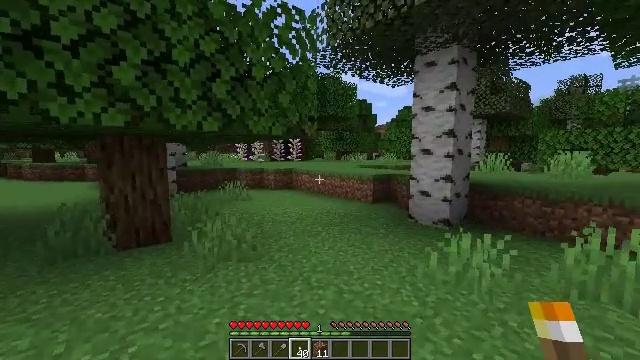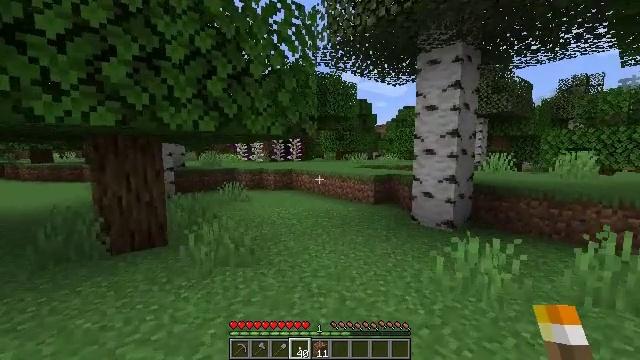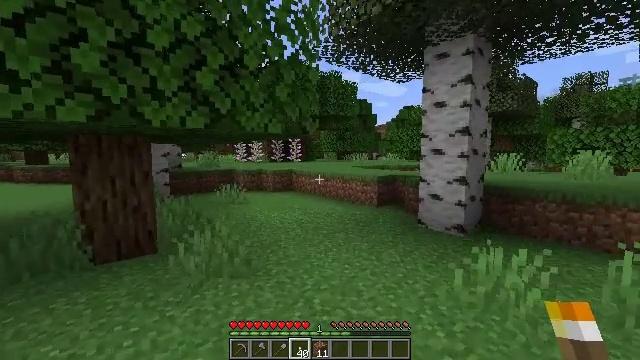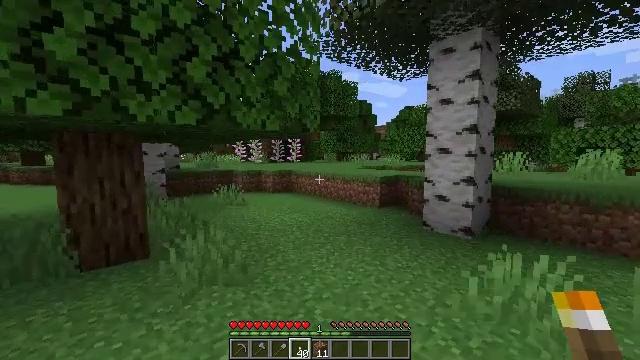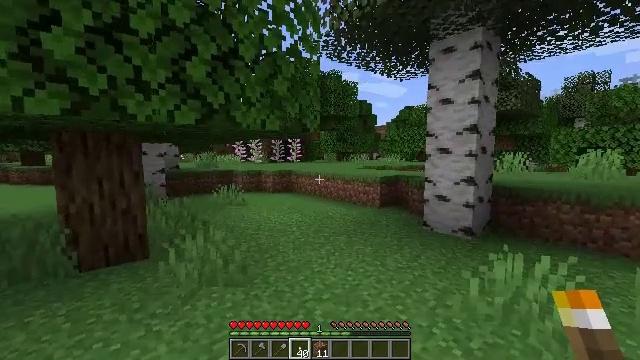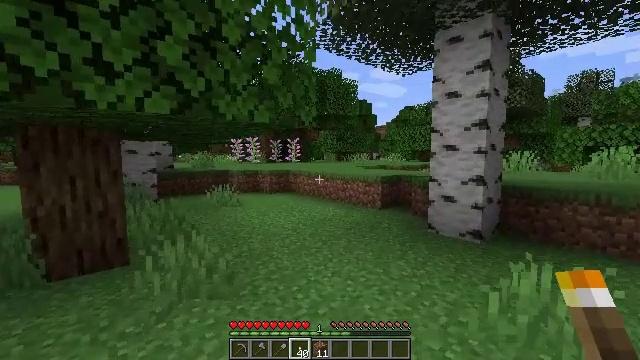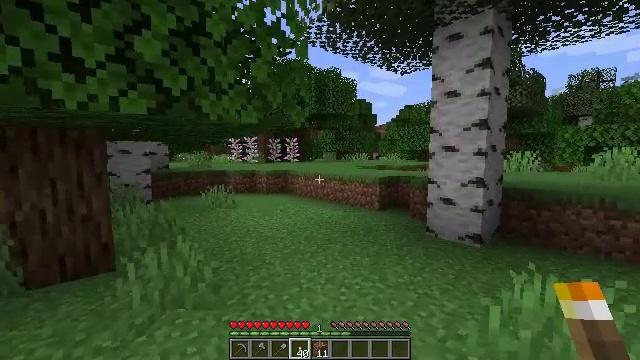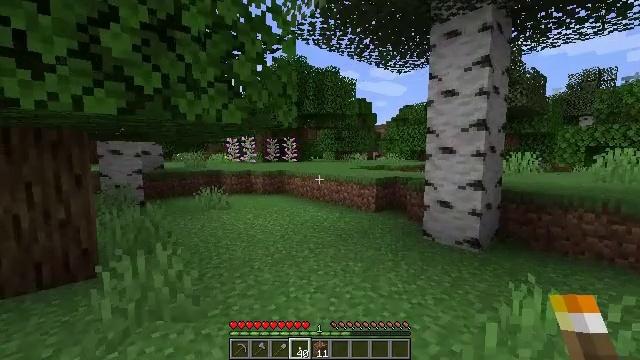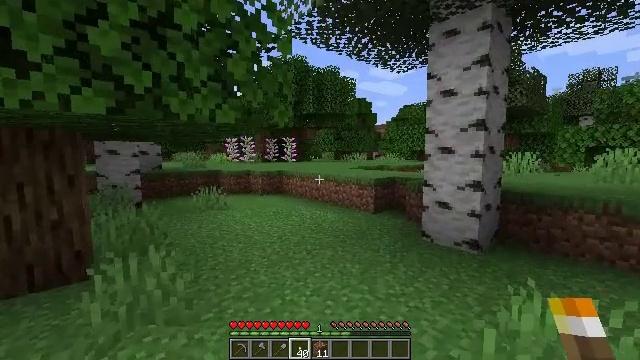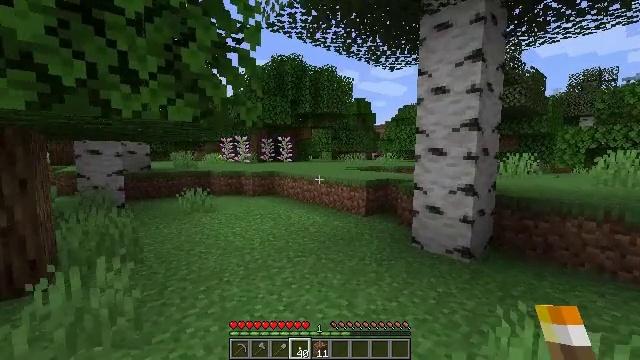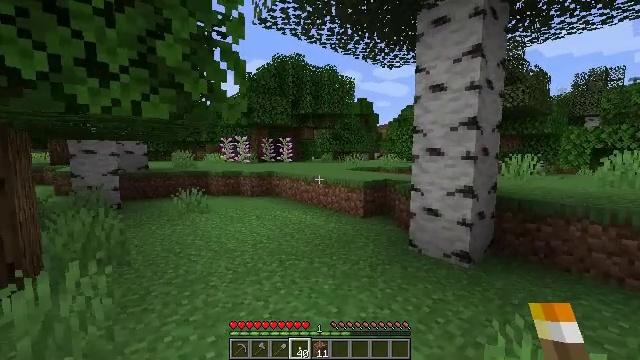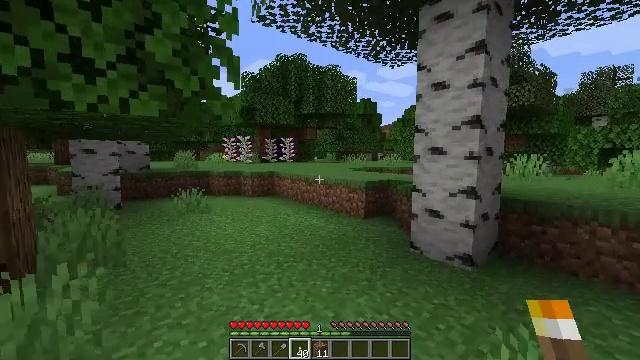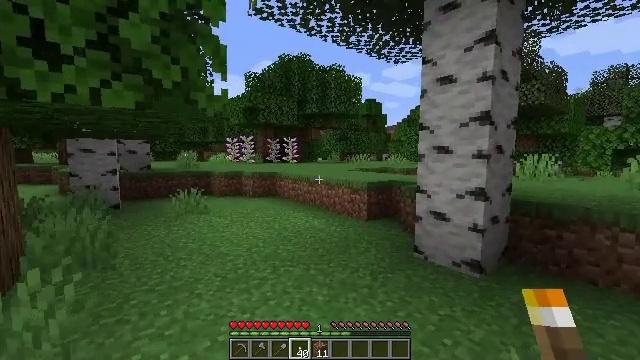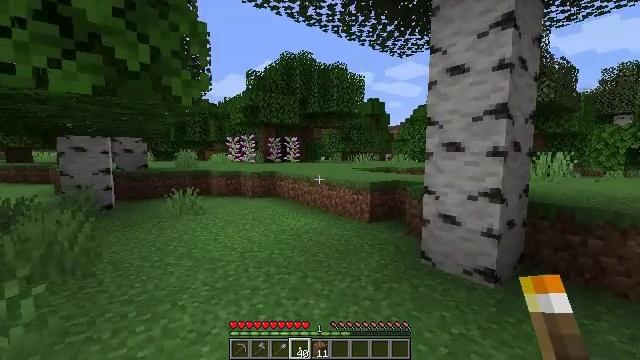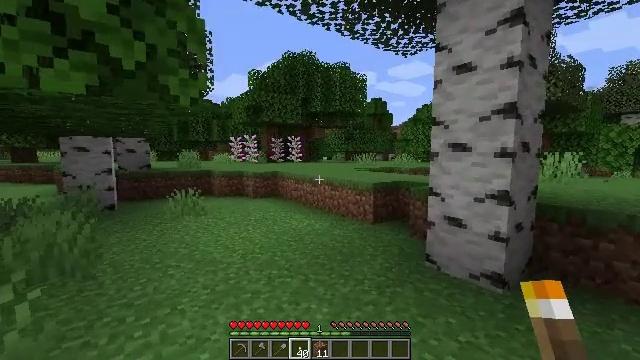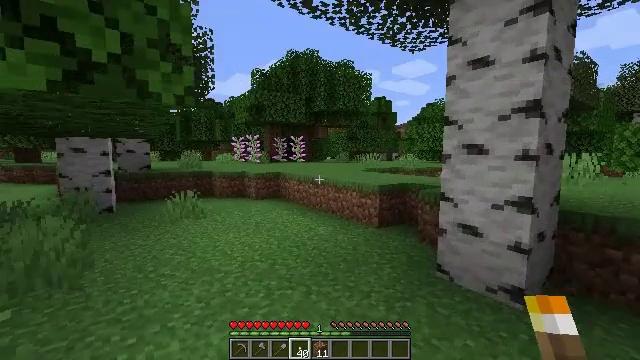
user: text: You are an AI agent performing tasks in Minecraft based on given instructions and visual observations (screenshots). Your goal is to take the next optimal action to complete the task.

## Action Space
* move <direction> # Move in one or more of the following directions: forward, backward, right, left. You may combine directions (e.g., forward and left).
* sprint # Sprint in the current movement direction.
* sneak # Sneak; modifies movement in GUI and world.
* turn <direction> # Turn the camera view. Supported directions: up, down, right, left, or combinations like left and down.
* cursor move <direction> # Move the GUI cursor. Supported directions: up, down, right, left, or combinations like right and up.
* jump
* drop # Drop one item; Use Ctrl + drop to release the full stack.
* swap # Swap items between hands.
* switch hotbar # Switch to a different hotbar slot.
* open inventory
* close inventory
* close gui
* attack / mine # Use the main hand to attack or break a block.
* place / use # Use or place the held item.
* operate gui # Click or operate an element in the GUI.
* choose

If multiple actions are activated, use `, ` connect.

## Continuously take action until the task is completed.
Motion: motion action
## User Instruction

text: Remove the lilac from its place.
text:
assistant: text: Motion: move forward
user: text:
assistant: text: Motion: move forward
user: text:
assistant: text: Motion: move forward
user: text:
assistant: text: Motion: move forward
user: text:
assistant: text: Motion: move forward and move right
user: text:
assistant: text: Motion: move forward and move right
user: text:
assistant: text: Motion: move forward and move right
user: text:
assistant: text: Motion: move forward and move right
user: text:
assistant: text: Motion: move forward and move right
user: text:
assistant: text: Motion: move forward and move right
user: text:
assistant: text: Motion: move forward
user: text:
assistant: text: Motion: move forward, turn left
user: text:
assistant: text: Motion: move forward
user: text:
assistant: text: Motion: move forward
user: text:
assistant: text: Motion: move forward
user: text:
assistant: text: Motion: move forward, turn left
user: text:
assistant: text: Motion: move forward
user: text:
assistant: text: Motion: move forward
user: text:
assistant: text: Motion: move forward
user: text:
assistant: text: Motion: move forward
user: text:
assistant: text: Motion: move forward
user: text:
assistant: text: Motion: move forward
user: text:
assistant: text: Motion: move forward
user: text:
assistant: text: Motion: move forward
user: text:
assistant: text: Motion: move forward
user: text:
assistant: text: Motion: move forward
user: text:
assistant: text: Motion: move forward
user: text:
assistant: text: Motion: move forward
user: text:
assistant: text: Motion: move forward
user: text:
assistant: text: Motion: move forward